Question: Please help with below Python Need updated DF to get each subject
grade, From student & grade DF's , One contains StudentID and
Marks Other contains Marks Series and Grade mapping.
'''
df_student
StudentID Maths Science
1001 80 60
2001 90 80
df_grade
Grade Subjects Marks_range
0 A Maths [81,90]
1 A Science [81,90]
2 B Maths [60,80]
3 B Science [60,80]
StudentID Maths MathsGrade Science ScienceGrade
1001 80 B 60 B
2001 90 A 80 A
'''
Please refer code here not able to format properly in description - <URL>

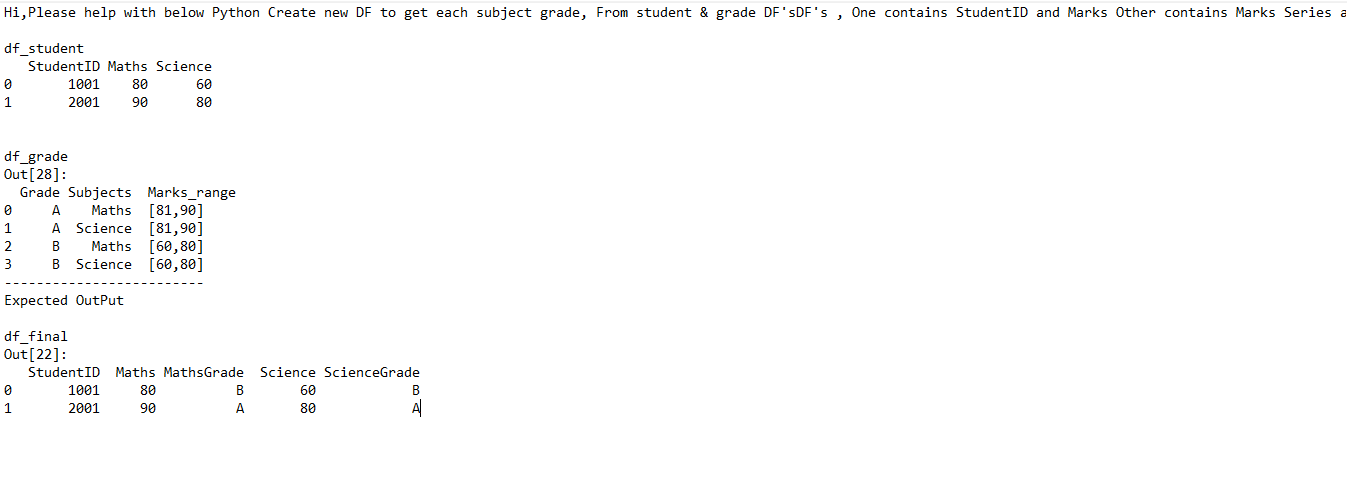
Answer: Processing flow:
1. divide the grading categories into two columns
2. after splitting, join to the original DF
3. run a lookup function on the DF of the grade and add it to a new column
4. optimize the column names to the new DF and convert them to wide format.
'''
df_grade['Marks_range'] = df_grade['Marks_range'].apply(lambda x: x[1:6])
df2 = pd.concat([df_grade[['Grade', 'Subjects']],df_grade['Marks_range'].str.split(',', expand=True)], axis=1)
df2 = df2.rename(columns={0:'Mark_min',1:'Mark_max'})
df2[['Mark_min','Mark_max']] = df2[['Mark_min','Mark_max']].astype(int)
def lookup_grade(x):
subj = x['Subjects']
score = x['value']
match = (df2['Mark_min'] <= score) & (df2['Mark_max'] >= score)
grade = df2[df2['Subjects'] == subj]['Grade'][match]
return grade.values[0]
df_student['Grade'] = df_student[['Subjects','value']].apply(lambda x: lookup_grade(x), axis=1)
df = df_student.set_index(['StudentID','Subjects']).unstack()
df.columns = df.columns.droplevel()
df = df.rename_axis(columns=None).reset_index()
df.columns = ['StudentID', 'Maths', 'Science', 'MathsGrade', 'ScienceGrade']
df
StudentID Maths Science MathsGrade ScienceGrade
0 1001 80 60 B B
1 2001 90 80 A A
'''
This answer has been a valuable experience for me. Thank you.